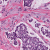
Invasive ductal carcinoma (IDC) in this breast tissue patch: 0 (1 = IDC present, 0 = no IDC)